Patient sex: M
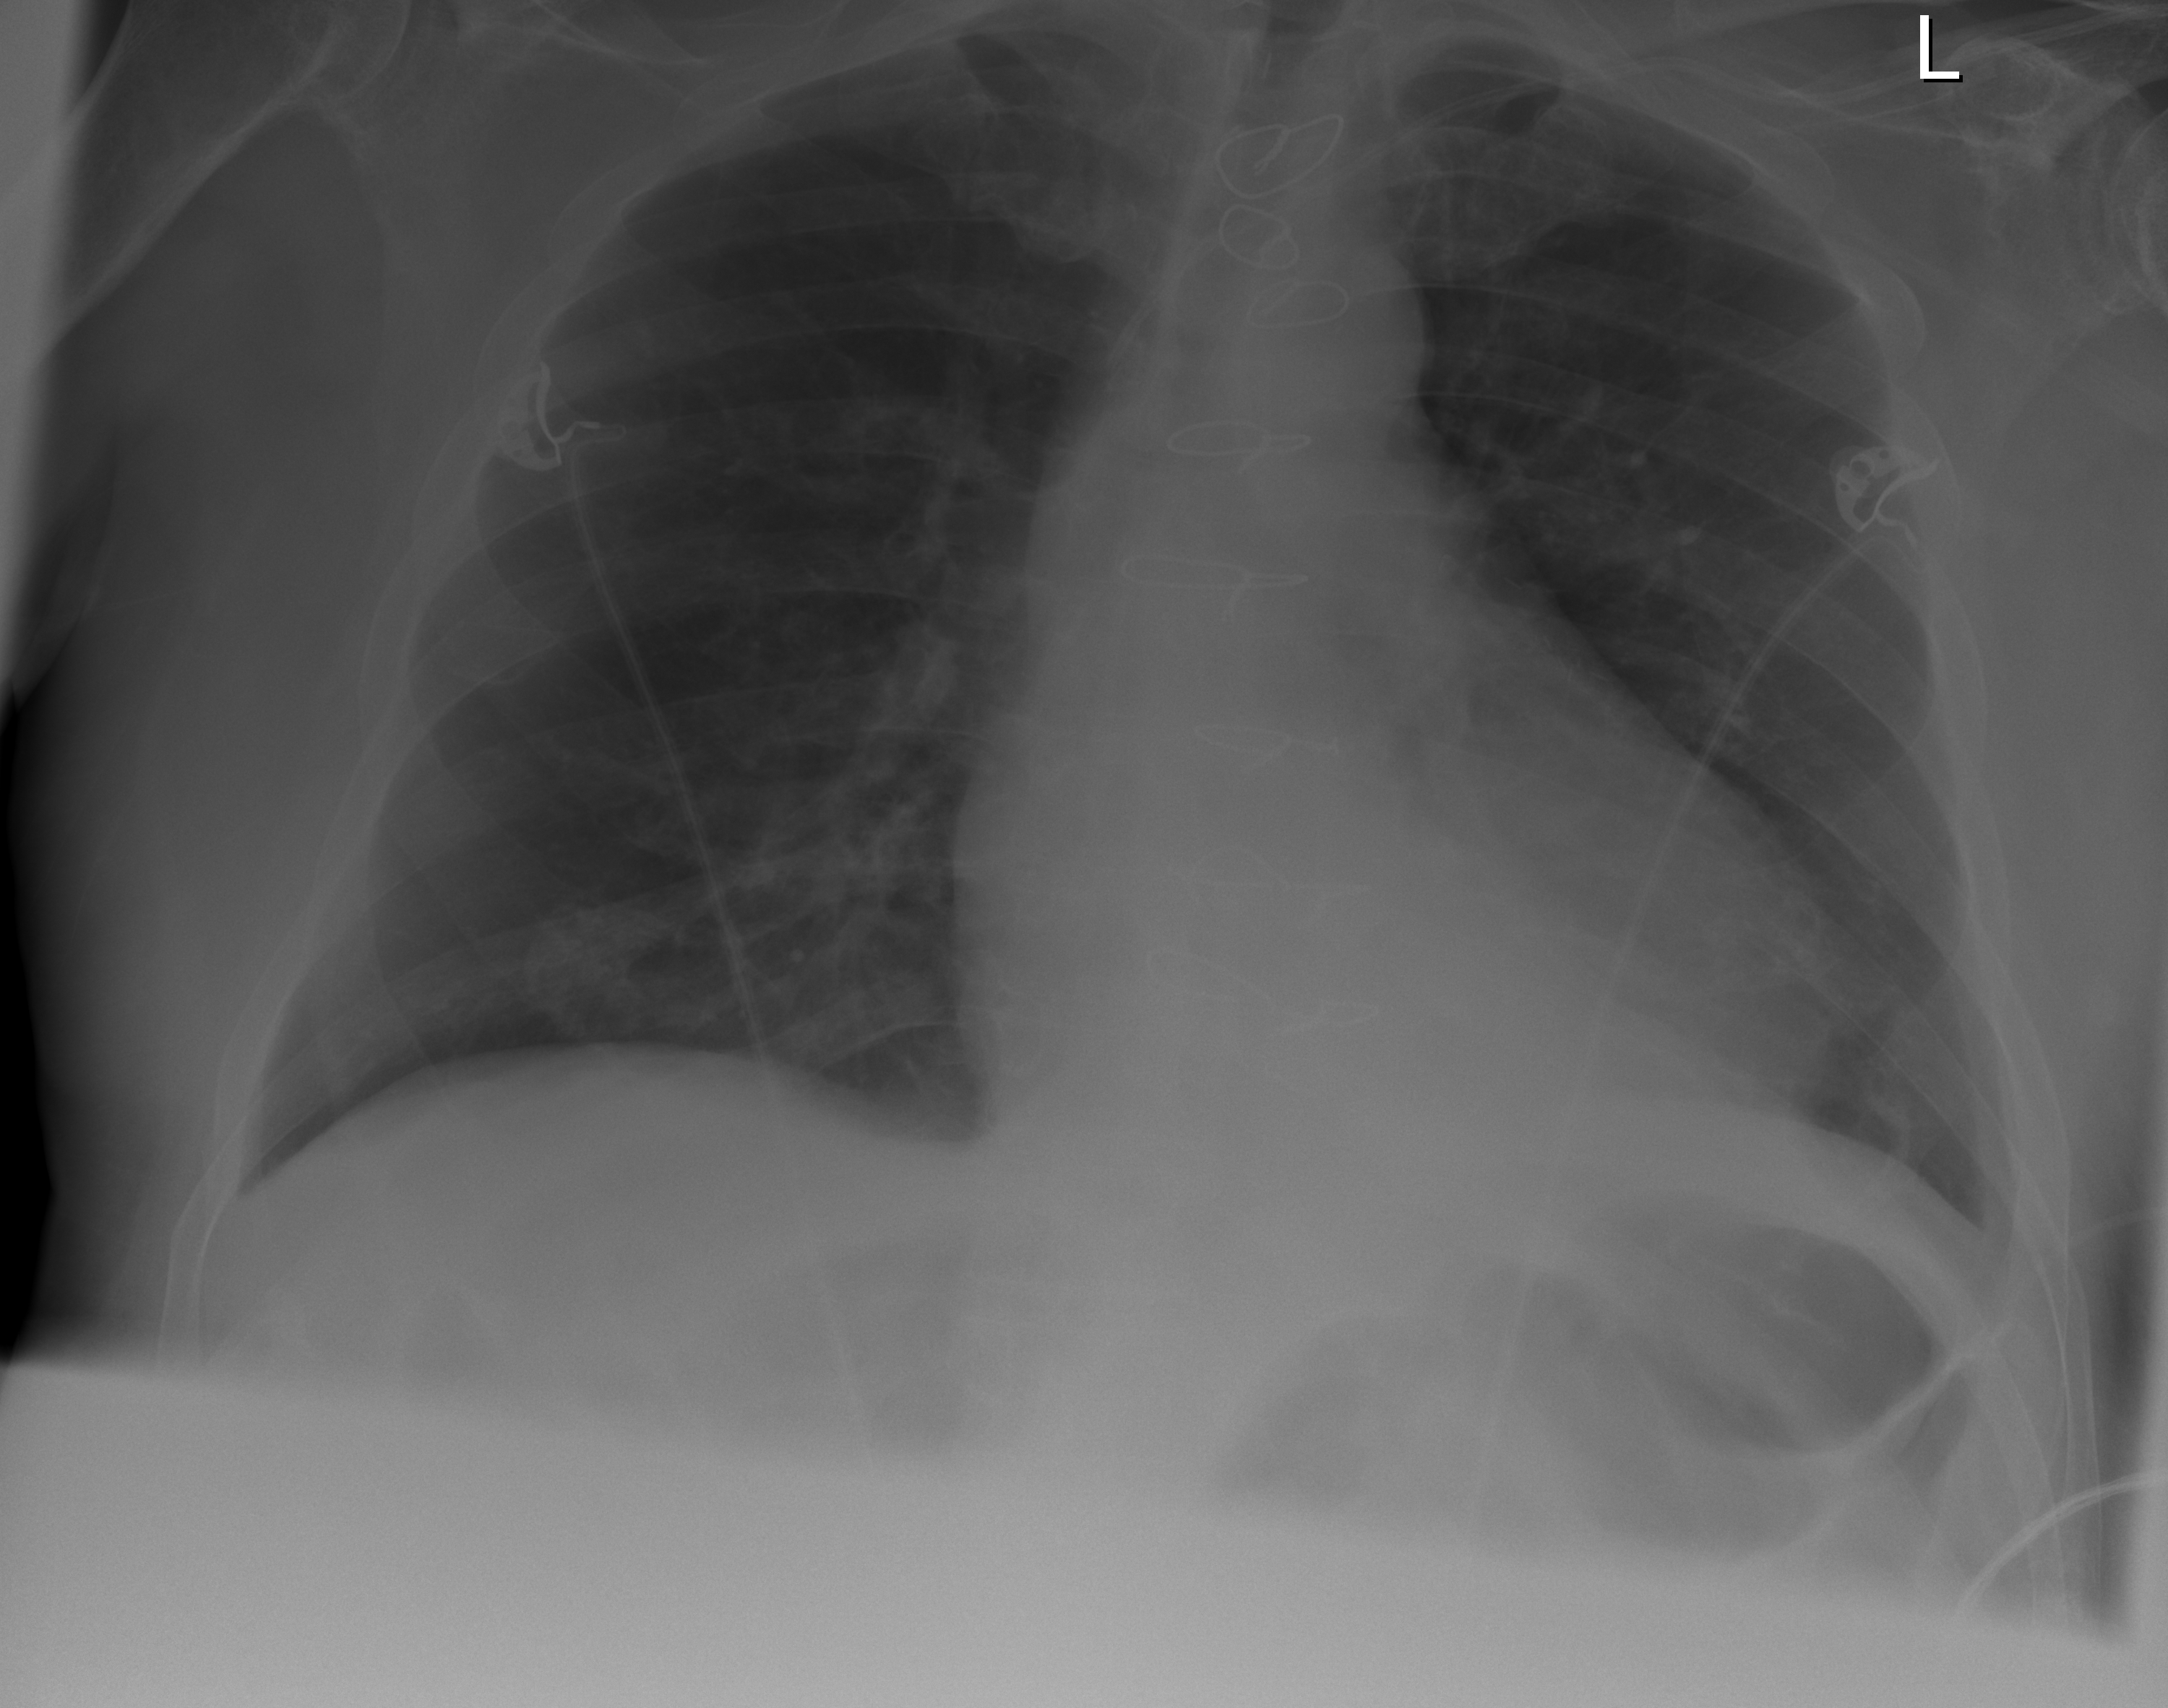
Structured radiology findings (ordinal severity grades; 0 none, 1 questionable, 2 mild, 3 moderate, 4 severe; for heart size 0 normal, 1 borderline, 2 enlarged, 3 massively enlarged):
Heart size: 2
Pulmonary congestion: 2
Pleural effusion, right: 0
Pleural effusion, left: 0
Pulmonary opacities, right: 1
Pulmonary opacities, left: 0
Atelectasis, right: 1
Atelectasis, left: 1